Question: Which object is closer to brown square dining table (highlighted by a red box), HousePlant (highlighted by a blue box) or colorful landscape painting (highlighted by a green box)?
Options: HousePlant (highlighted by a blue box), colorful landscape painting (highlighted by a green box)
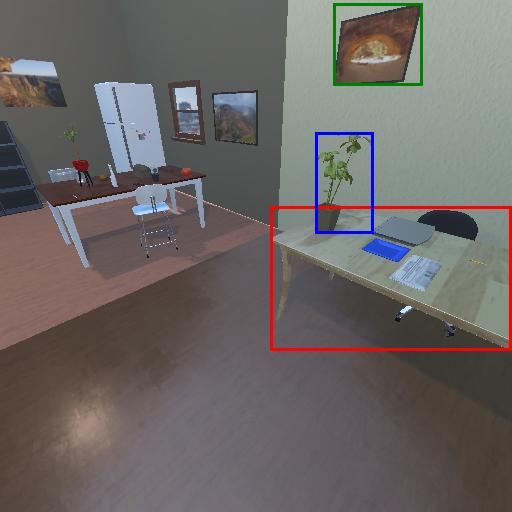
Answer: HousePlant (highlighted by a blue box)